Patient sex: M
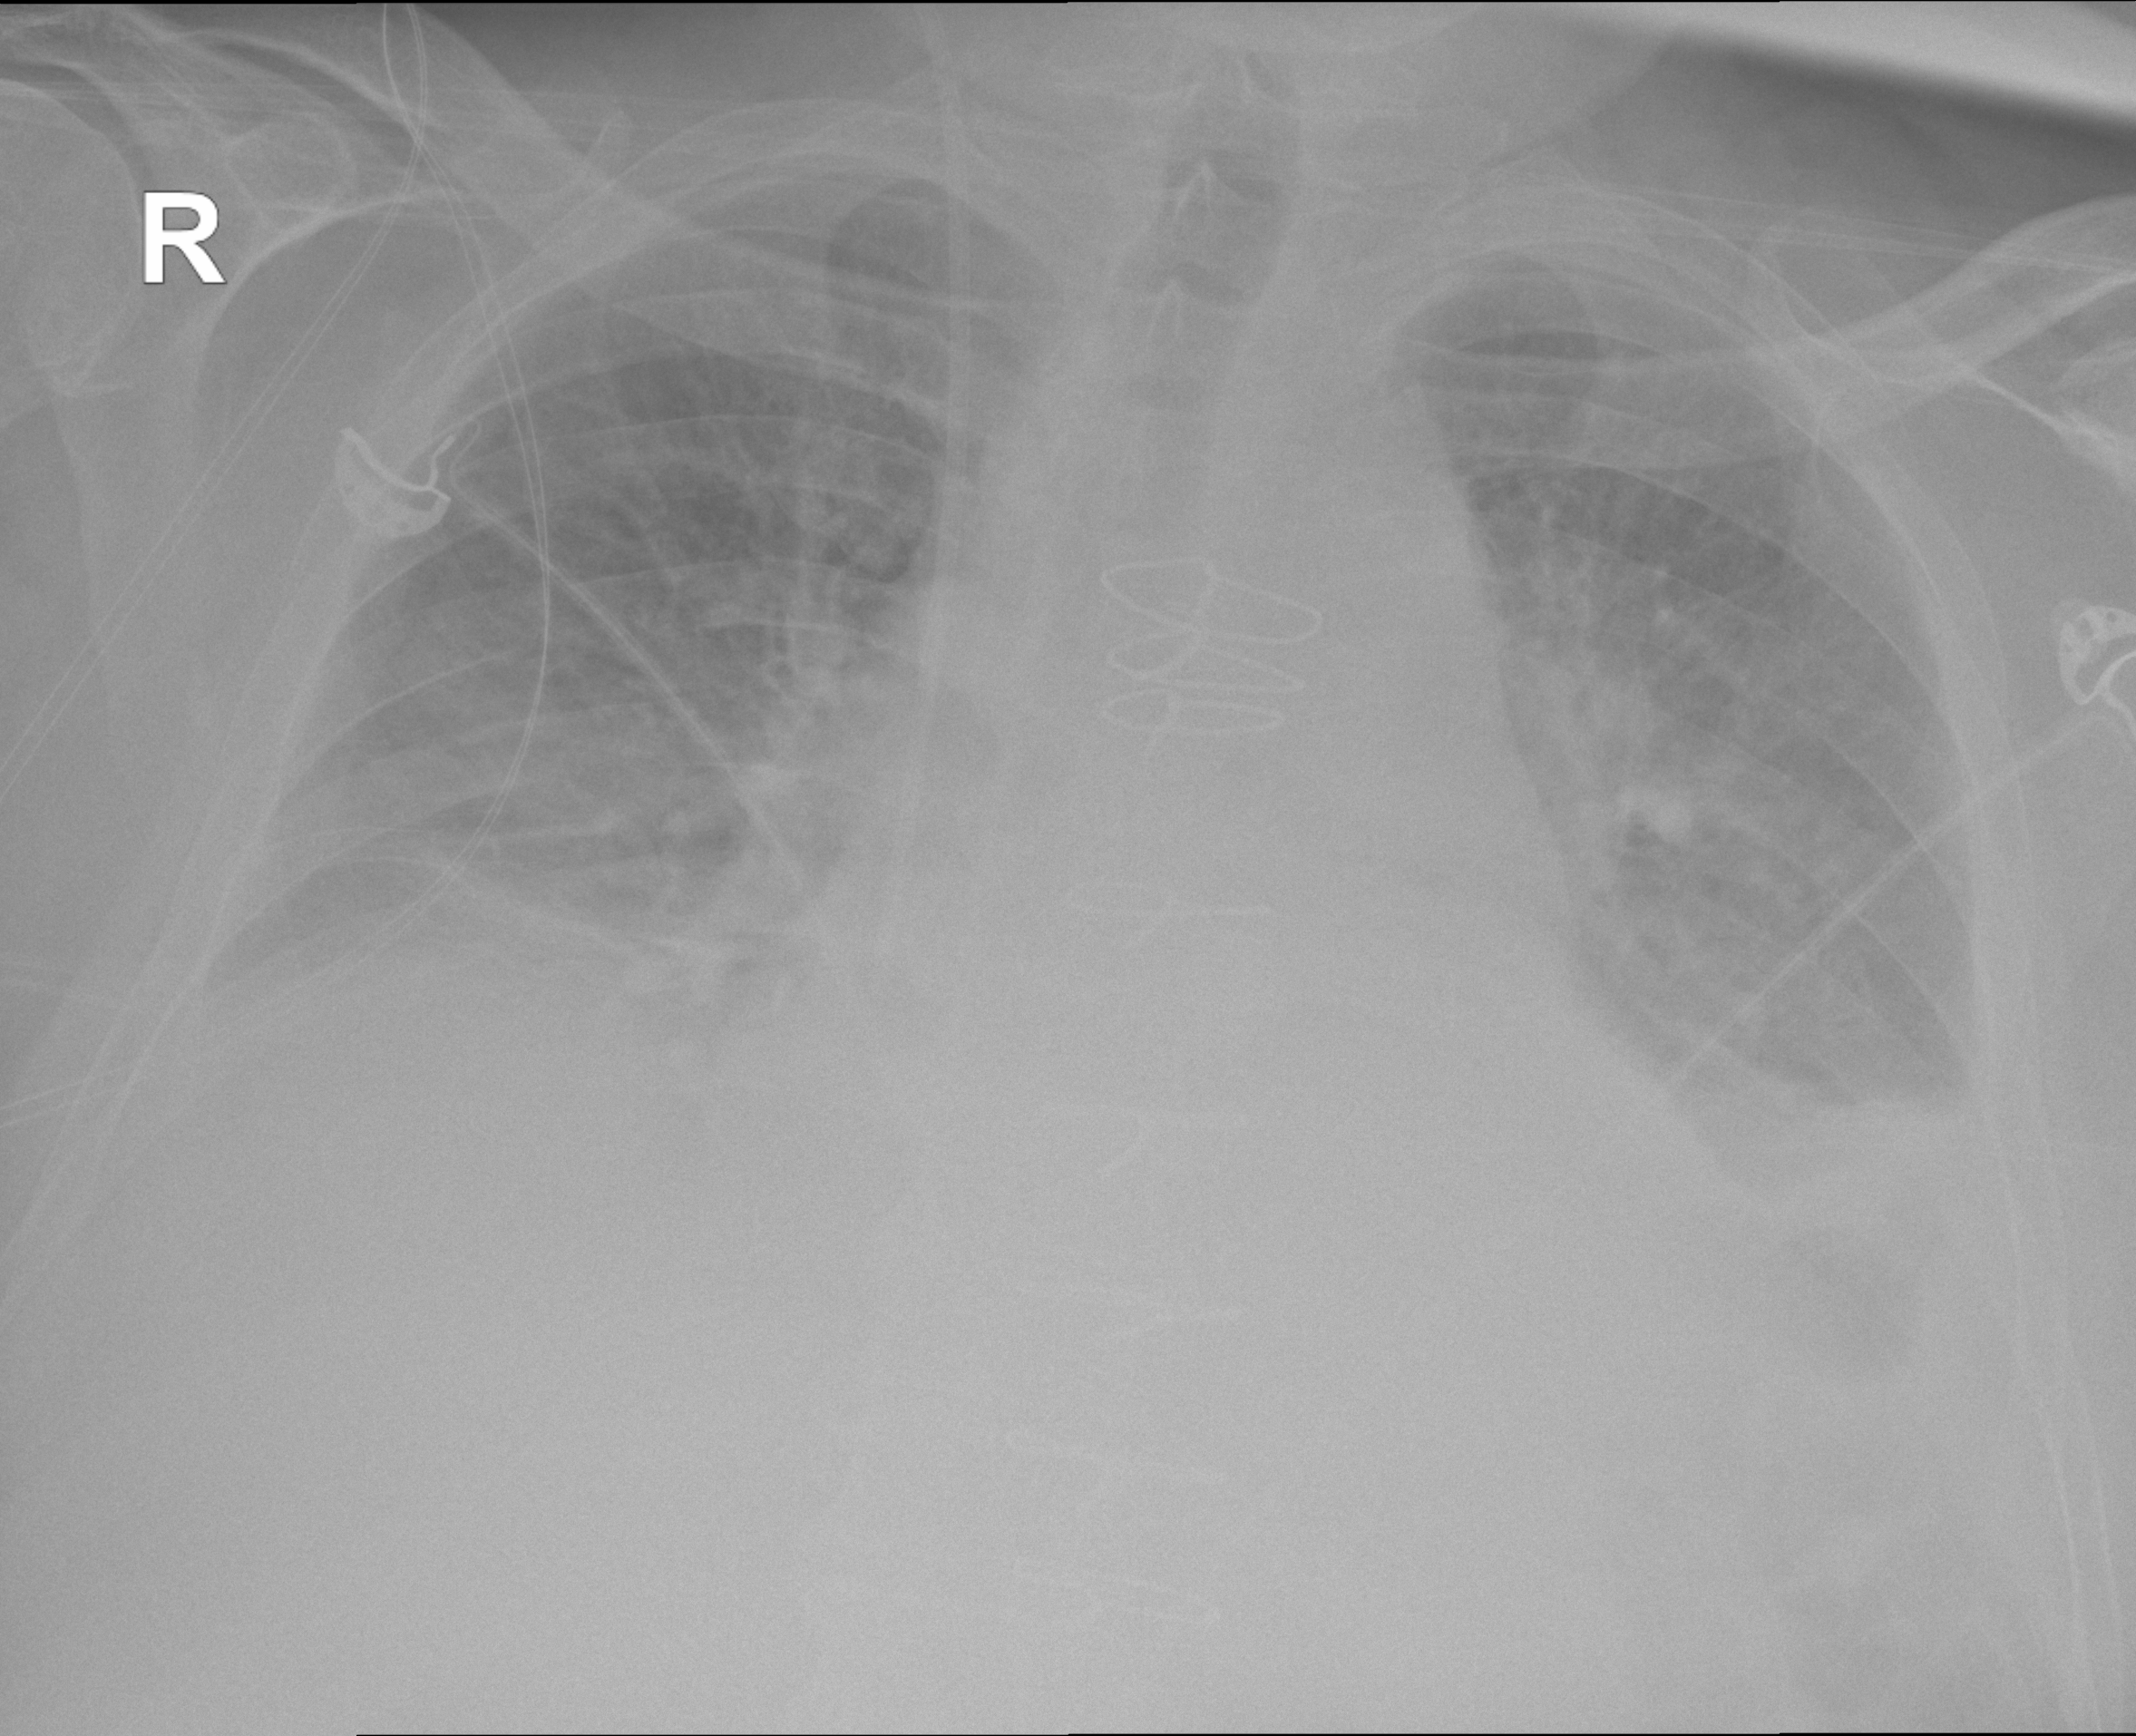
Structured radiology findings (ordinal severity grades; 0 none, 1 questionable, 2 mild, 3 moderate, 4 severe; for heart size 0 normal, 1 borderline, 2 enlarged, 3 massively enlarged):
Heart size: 2
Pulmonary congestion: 3
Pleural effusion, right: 2
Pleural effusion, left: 3
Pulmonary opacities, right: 2
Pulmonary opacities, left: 3
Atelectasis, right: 2
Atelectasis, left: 3